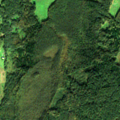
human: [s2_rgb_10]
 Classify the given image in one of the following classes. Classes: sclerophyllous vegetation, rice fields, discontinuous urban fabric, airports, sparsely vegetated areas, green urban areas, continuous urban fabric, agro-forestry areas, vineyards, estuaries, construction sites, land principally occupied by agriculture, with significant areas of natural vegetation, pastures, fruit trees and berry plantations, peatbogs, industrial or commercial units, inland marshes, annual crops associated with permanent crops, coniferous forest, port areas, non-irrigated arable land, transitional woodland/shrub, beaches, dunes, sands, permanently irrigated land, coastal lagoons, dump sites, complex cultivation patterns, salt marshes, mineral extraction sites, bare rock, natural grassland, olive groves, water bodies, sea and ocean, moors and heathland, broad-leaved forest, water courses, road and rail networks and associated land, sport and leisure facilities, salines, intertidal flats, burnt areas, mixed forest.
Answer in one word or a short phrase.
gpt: non-irrigated arable land, pastures, broad-leaved forest, coniferous forest, mixed forest, transitional woodland/shrub